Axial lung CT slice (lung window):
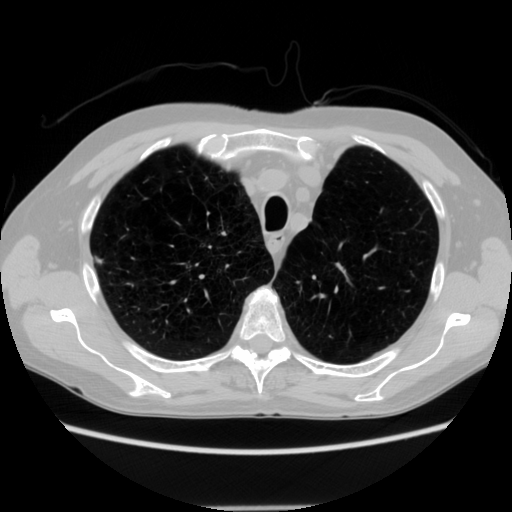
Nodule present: yes
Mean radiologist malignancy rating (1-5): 2.5